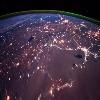
Label: land